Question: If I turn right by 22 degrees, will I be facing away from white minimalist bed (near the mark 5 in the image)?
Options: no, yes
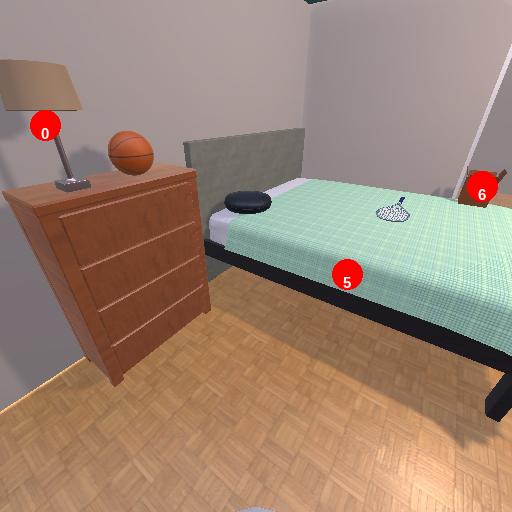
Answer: no